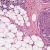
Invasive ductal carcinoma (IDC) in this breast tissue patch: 0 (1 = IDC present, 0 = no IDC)